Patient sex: M
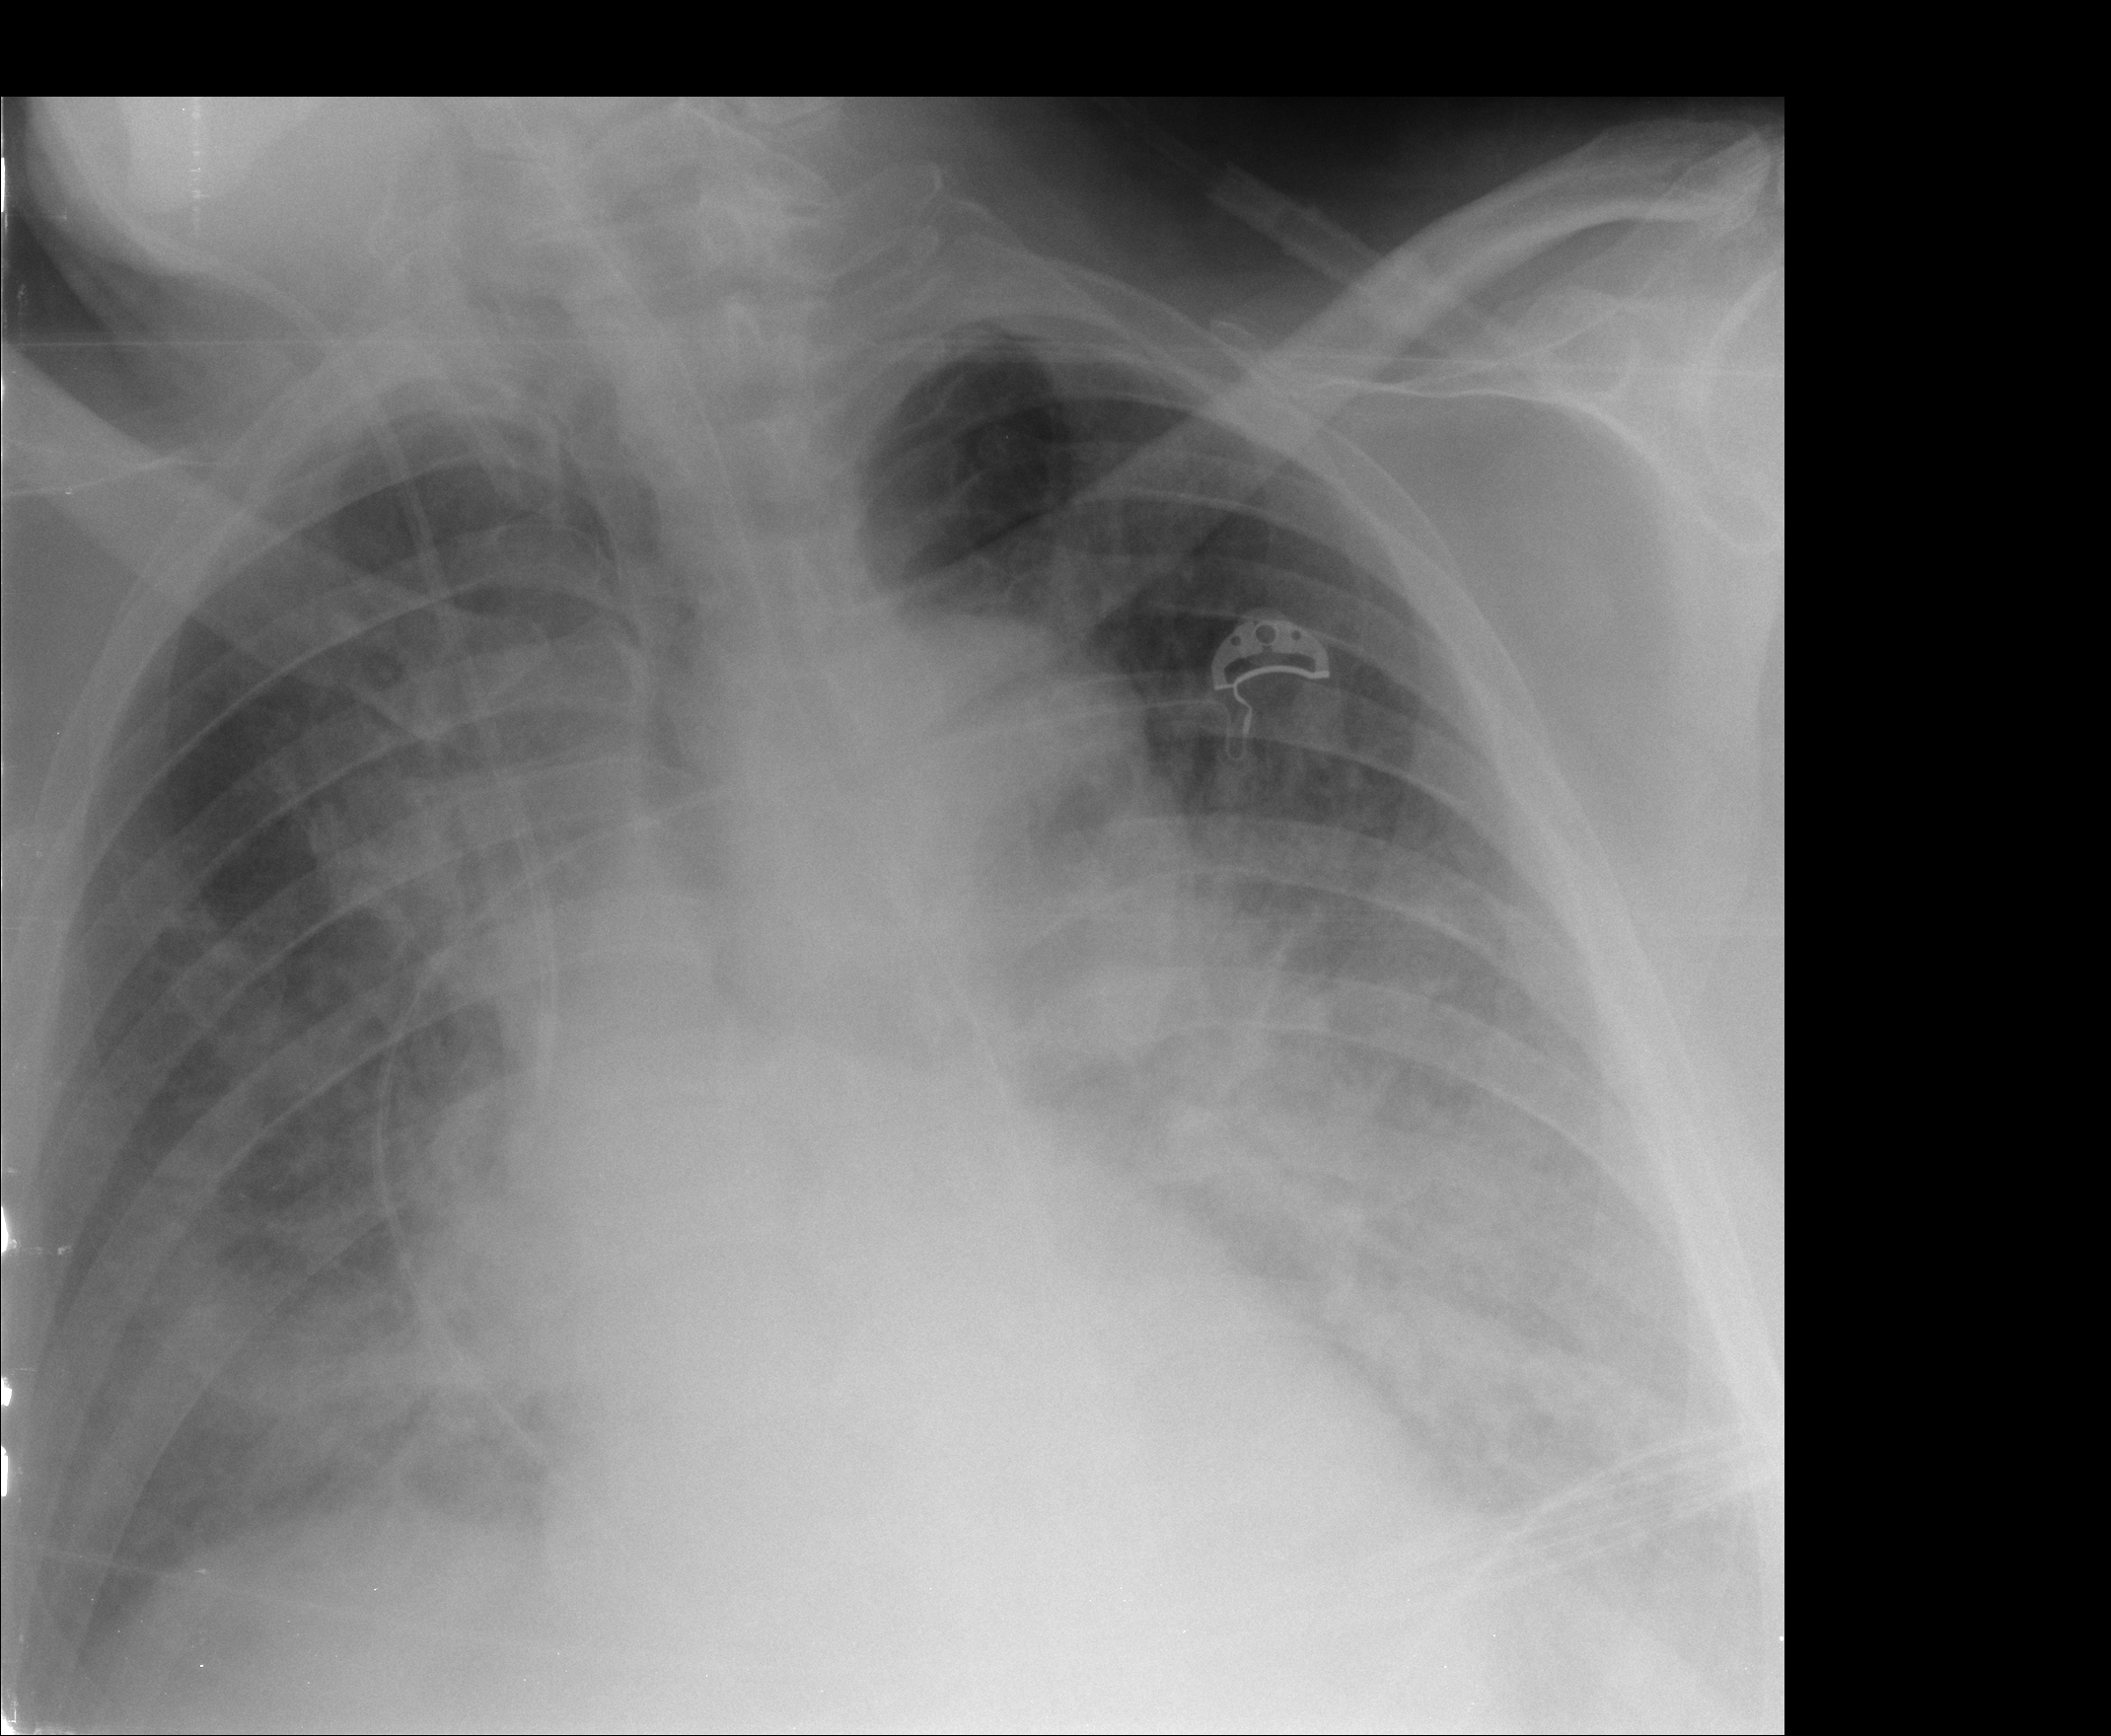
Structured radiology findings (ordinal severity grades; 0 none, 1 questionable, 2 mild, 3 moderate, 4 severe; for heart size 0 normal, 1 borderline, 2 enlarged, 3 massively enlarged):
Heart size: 0
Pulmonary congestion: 2
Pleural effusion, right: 1
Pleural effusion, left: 2
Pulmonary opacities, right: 2
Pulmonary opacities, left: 3
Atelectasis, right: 2
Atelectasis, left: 2